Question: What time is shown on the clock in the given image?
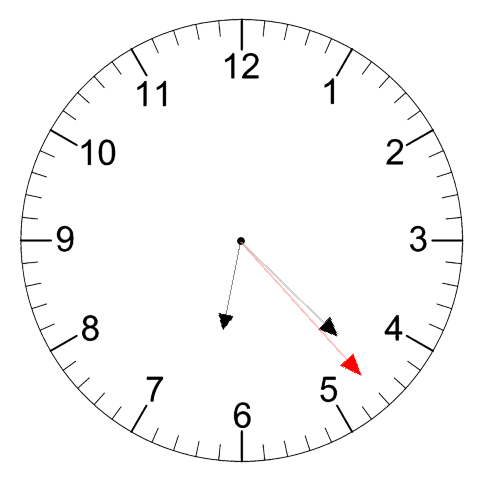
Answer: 06:22:23